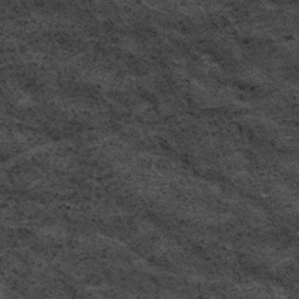
Label: frost